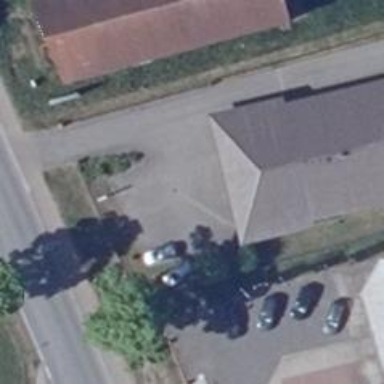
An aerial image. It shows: View of roof of building.